Question: I am creating a csv file as given below
'''
$user_rep=Engine_Db_Table::getDefaultAdapter()->select()
->from('engine4_users',array('user_id','email','displayname'))
->query()->fetchAll();
$csv_output .= "UserId Email Name";
$csv_output .= "
";
foreach($user_rep as $key)
{
$csv_output .=$key['user_id']." ".$key['email']." ".$key['displayname'];
$csv_output .= "
";
}
$filename = $file."_".date("d-m-Y_H-i",time()); // il nome del file sara' composto da quello scelto all'inizio e la data ed ora oggi
header("Content-type: application/vnd.ms-excel");
header("Content-disposition: csv" . date("Y-m-d") . ".csv");
header( "Content-disposition: filename=".$filename.".csv");
print $csv_output;
exit;
'''
I am getting the csv file. But I do have whitespace on my data for name. So I an getting o/p like

Actually, name is 'test smart code'. I want this on a single column. How can we do that ?
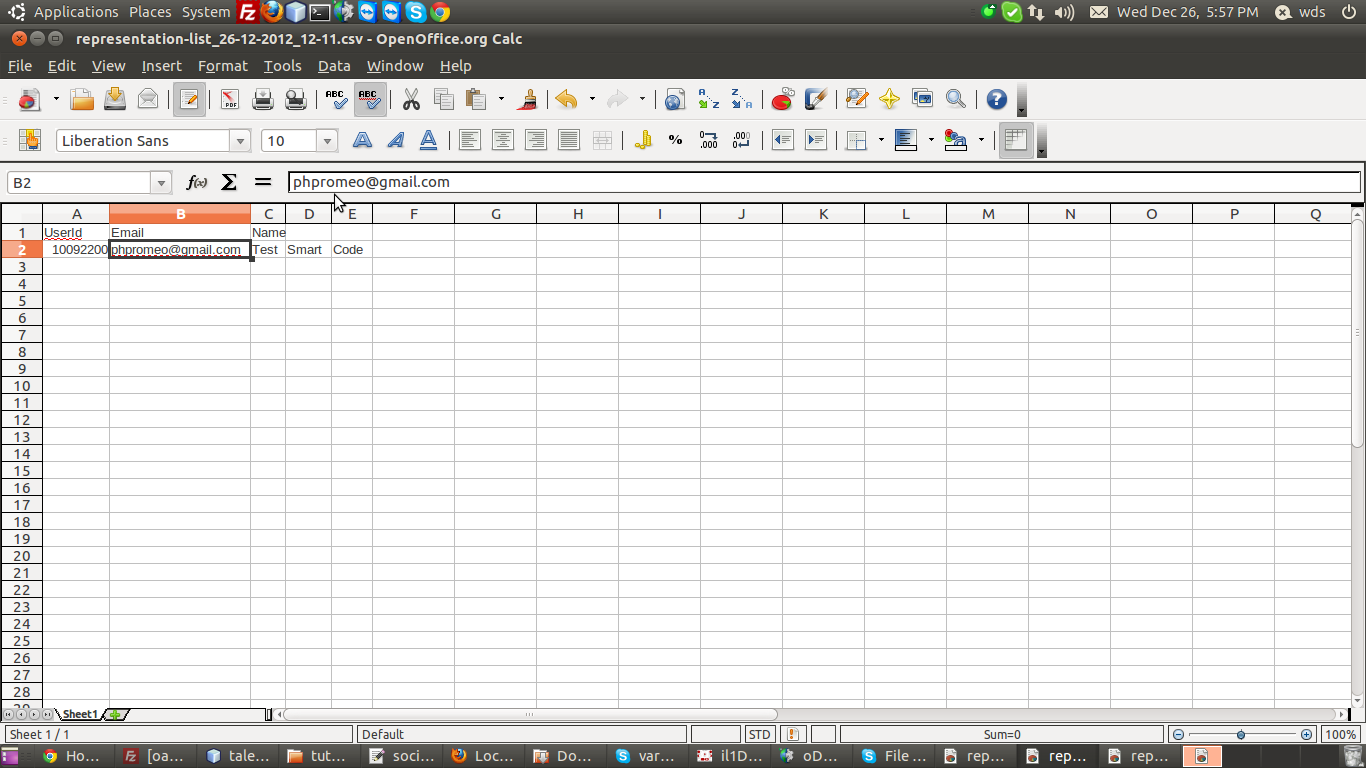
Answer: You can use other separator for columns.
Now you use space and then Excel separate all text by spaces.
You you can include you text in quotes and then Excel can parse it as one field.
For example try this:
'''
$csv_output .= """.$key['user_id']."" "".$key['email']."" "".$key['displayname'].""";
'''